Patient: sex M, age 64
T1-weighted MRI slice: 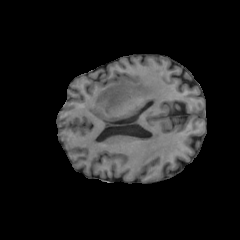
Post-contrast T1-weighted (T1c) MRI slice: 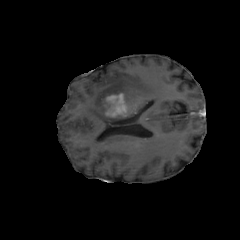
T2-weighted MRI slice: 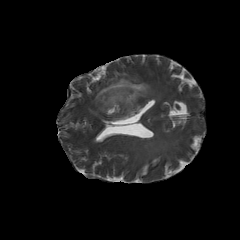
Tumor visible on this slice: yes
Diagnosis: Glioblastoma, IDH-wildtype
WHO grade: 4